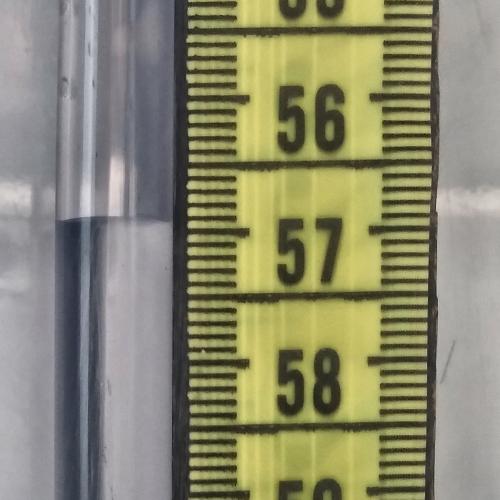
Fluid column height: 56.9 cm